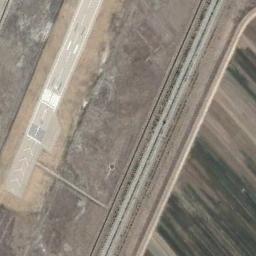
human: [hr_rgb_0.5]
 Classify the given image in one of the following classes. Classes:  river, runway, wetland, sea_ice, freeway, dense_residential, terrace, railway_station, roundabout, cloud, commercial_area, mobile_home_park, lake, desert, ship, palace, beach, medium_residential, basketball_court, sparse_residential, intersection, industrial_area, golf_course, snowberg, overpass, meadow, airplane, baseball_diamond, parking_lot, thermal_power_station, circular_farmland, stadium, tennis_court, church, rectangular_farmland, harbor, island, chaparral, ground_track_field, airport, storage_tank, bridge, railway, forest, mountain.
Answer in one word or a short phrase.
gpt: runway